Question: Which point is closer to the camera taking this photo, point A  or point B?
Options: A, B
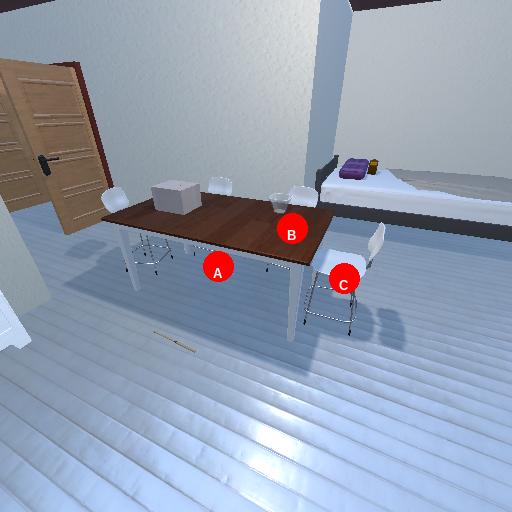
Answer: A